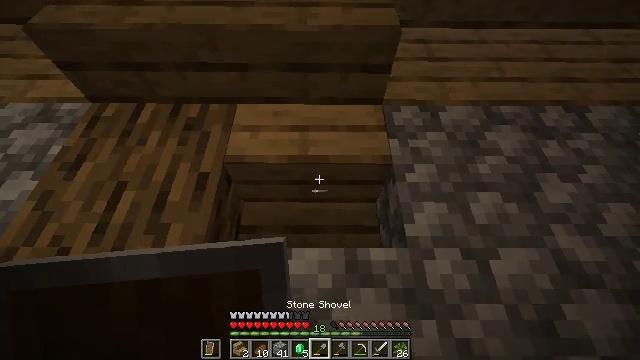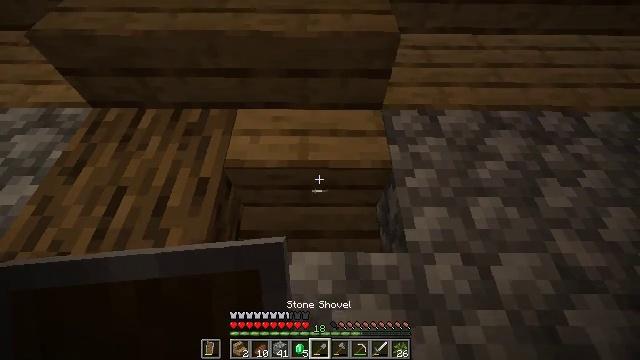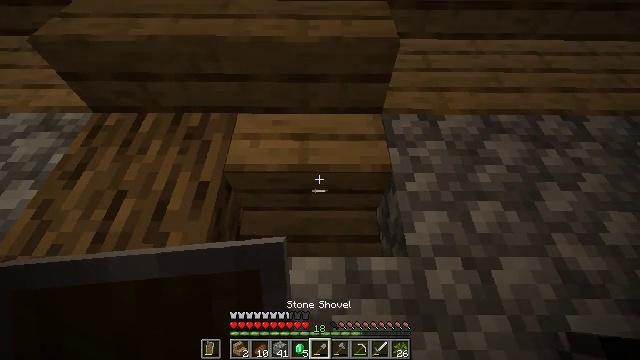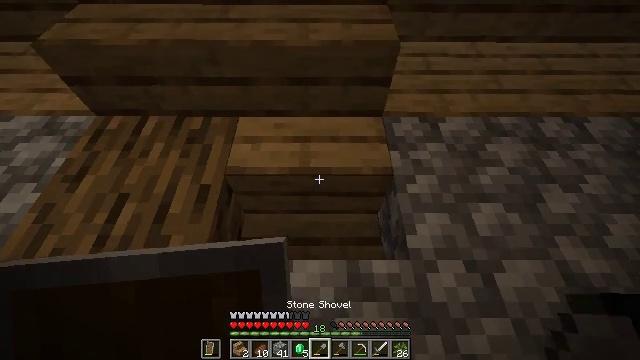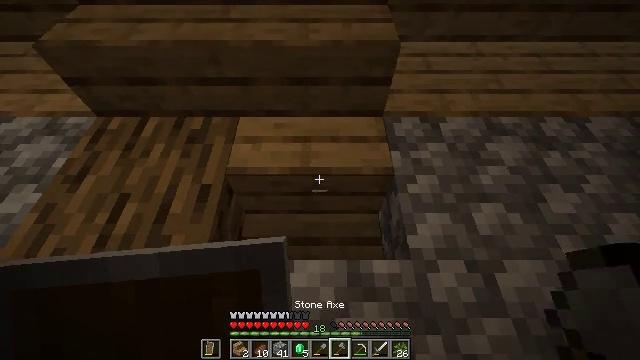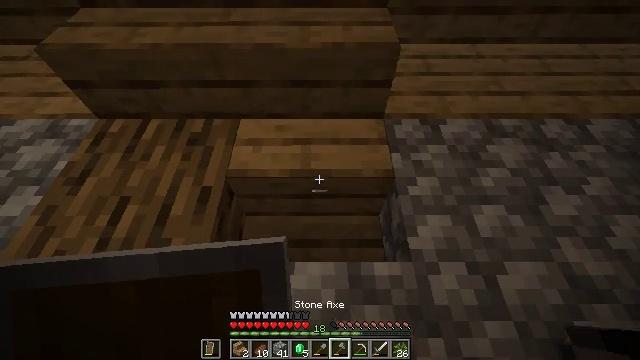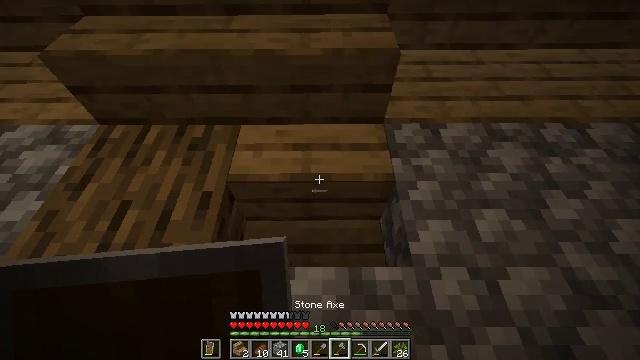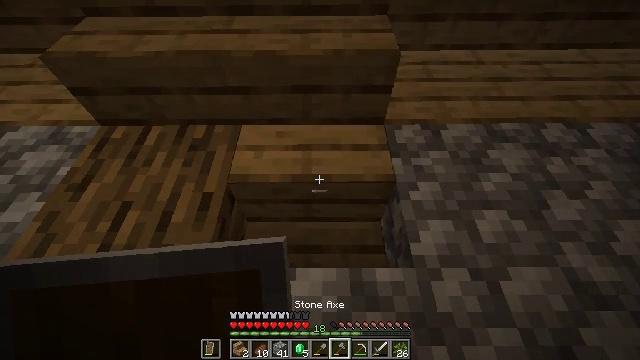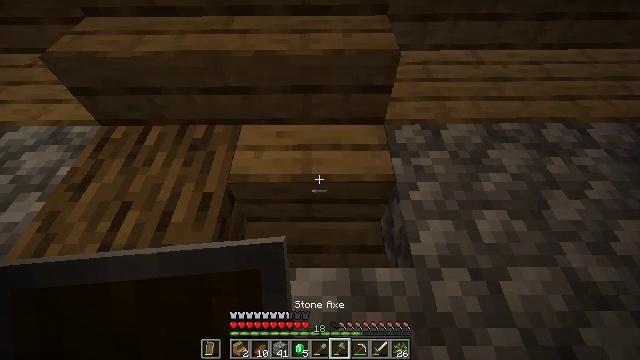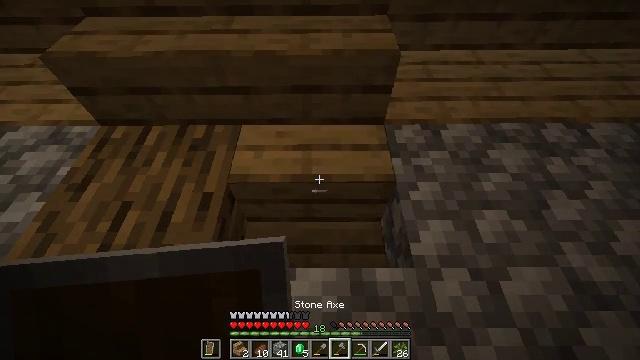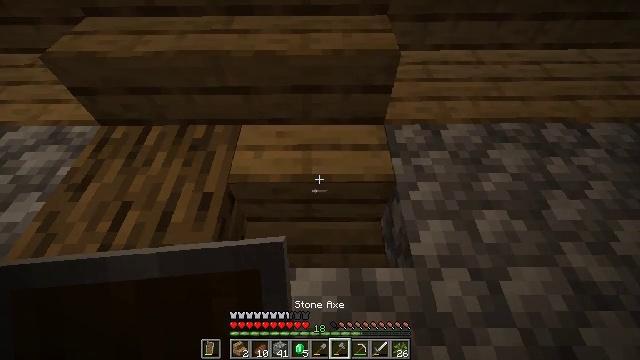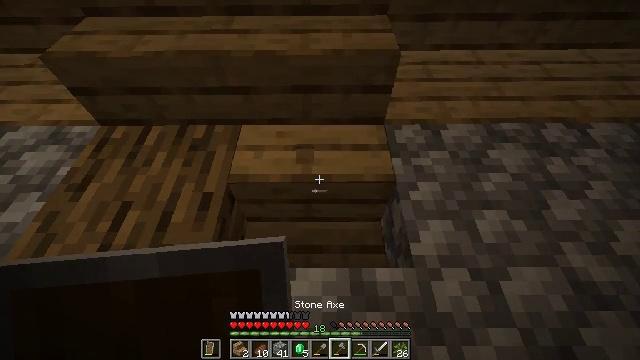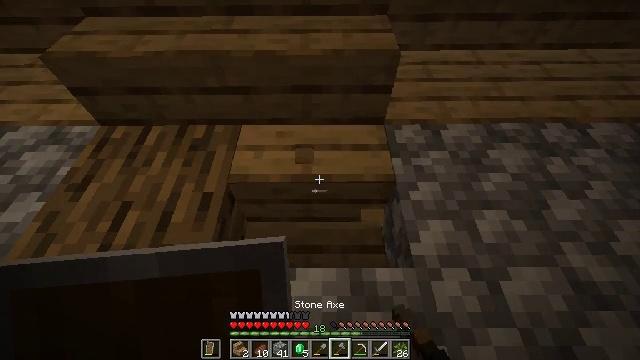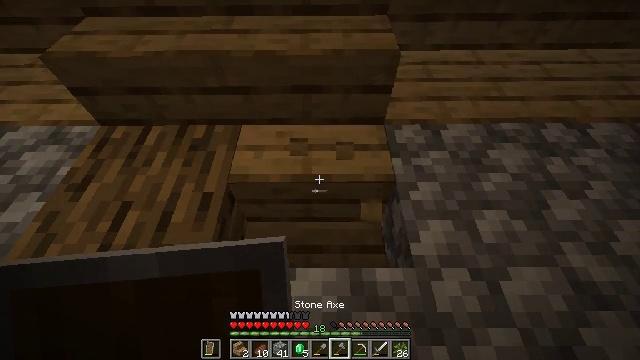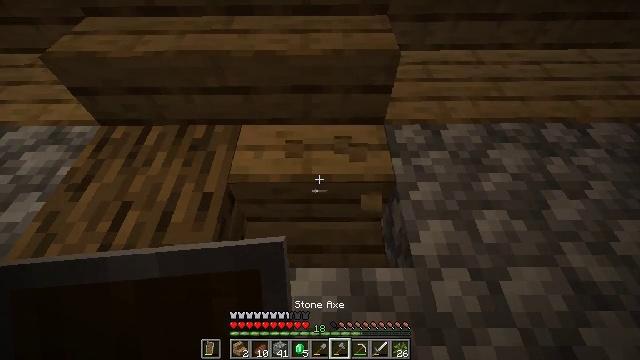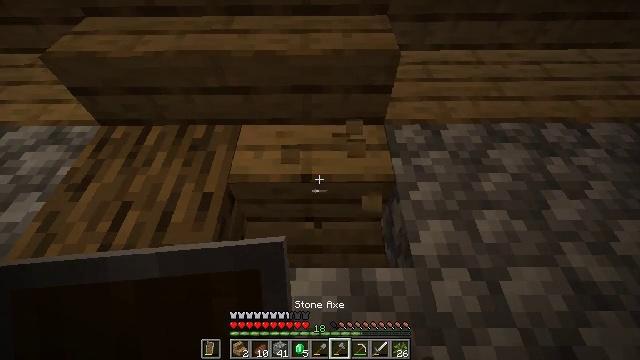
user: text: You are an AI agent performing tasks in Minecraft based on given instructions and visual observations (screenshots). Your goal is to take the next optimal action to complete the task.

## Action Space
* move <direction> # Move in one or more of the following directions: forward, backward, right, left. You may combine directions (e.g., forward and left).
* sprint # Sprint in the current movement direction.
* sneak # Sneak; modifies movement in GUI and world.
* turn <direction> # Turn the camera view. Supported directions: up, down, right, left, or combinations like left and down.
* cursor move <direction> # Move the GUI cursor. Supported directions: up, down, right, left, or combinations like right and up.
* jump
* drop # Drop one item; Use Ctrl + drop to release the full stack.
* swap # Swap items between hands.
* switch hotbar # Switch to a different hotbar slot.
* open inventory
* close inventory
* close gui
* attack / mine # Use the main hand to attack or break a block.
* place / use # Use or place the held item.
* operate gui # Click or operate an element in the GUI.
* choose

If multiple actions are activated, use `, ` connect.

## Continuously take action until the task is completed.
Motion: motion action
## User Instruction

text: Gather some oak stairs for reuse.
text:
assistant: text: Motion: turn up
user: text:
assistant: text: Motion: no_op
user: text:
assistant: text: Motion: no_op
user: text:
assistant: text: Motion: no_op
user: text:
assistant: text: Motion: no_op
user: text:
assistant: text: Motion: turn up
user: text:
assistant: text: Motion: no_op
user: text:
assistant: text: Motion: no_op
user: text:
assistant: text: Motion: no_op
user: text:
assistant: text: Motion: no_op
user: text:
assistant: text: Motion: attack / mine
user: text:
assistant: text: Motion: attack / mine
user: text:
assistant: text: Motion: attack / mine
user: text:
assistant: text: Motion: attack / mine
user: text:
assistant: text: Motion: attack / mine
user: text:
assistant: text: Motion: attack / mine
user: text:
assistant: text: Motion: attack / mine
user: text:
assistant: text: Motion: attack / mine
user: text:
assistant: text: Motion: attack / mine
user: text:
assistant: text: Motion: attack / mine
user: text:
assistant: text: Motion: attack / mine
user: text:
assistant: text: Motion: attack / mine
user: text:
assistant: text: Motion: attack / mine
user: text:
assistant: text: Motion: attack / mine
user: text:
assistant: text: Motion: attack / mine
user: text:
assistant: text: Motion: attack / mine
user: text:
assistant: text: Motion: attack / mine
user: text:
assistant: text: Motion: attack / mine
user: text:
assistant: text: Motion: attack / mine
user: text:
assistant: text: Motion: attack / mine